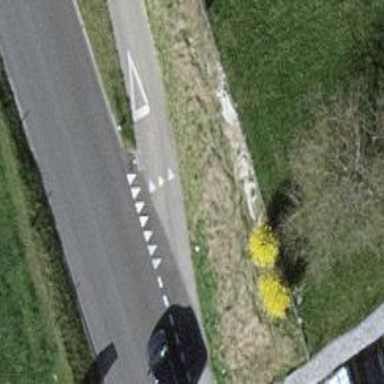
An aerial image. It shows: Road with "give way" sign.